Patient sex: M
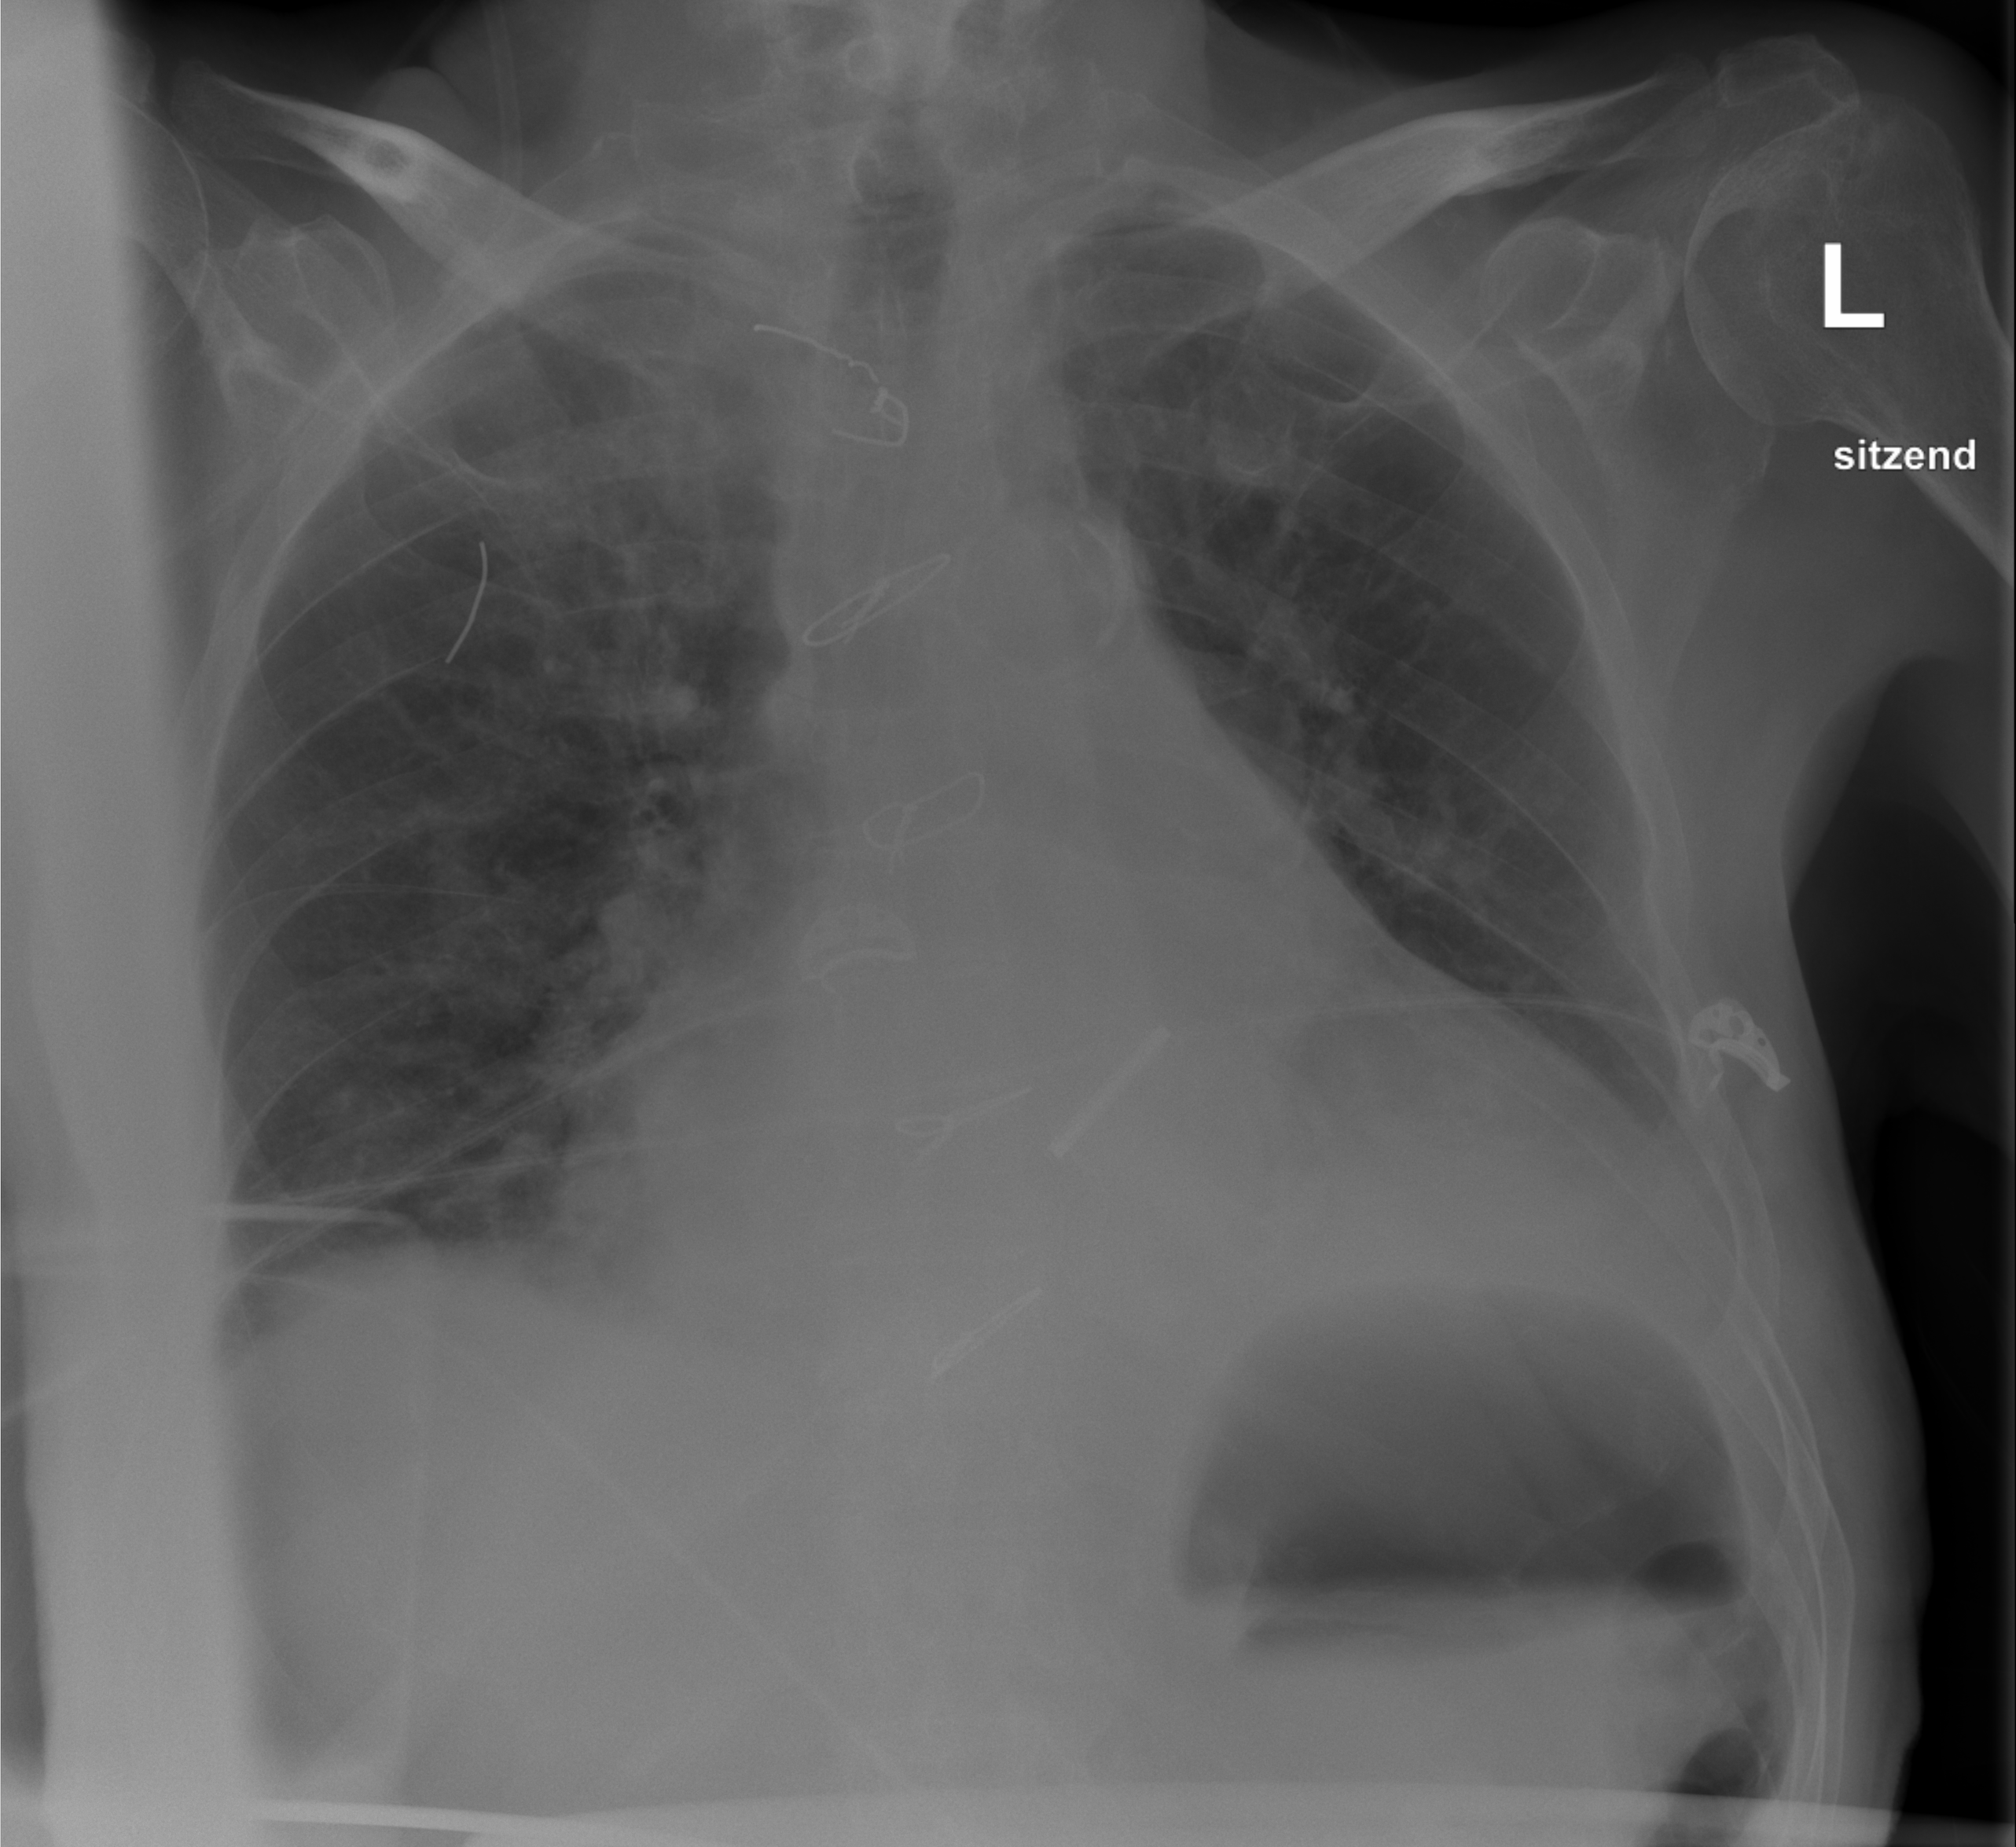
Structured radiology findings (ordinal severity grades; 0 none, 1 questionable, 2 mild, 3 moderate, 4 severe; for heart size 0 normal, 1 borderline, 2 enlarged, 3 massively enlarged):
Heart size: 2
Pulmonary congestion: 0
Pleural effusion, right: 2
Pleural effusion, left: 2
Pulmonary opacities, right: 2
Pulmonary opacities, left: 0
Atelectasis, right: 2
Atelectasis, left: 0